Question: I'm developing an application in c++ with Qt and Qwt framework for scientific plots. I have matrix data stored as 'cv::Mat', representing an image with scalar data (MxN), which needs to be visualized as a colormap.
With OpenCV it is performed using 'cv::applyColorMap(img,cm_img,cv::COLORMAP_JET)' and 'cv::imshow("img name", img)', as described <URL>
I have tried converting 'cv::Mat' to 'QImage', as described <URL> but it seems not to be working properly. When I try to show the resulting images, it doesn't make sense.
From Qwt, there are some classes that looks interesting for that matter: <URL>.
What I need as final output would be something like this.
Given a matrix (MxN) with double values, calling something like imshow I get an colormap image like this

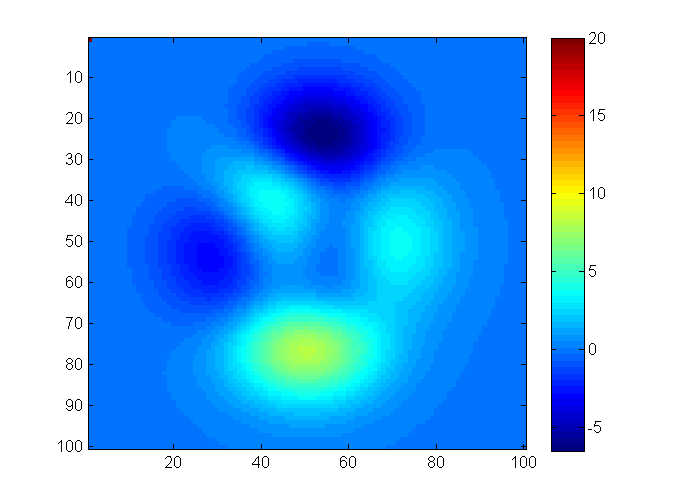
Answer: We came around using <URL>, sending it a 'QVector<double>'.
The idea is to create the 'QVector' from 'cv::Mat':
'''
QVector<double> cvMatToQVector(const cv::Mat& mat) {
QVector<double> image;
auto img_ptr = img.begin<double>();
for (; img_ptr < img.end(); img_ptr++) {
image.append(*img_ptr) = element;
}
return image;
}
'''
Then we create a 'QCPColorMap* colorMap' and populate it with 'QVector vec' data:
'''
for (int yIndex = 0; yIndex < col; ++yIndex) {
y_col = yIndex * col;
for (int xIndex = 0; xIndex < row; ++xIndex) {
z = vec.at(xIndex + y_col);
colorMap->data()->setCell(xIndex, yIndex, z);
}
}
'''